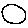
Label: circle